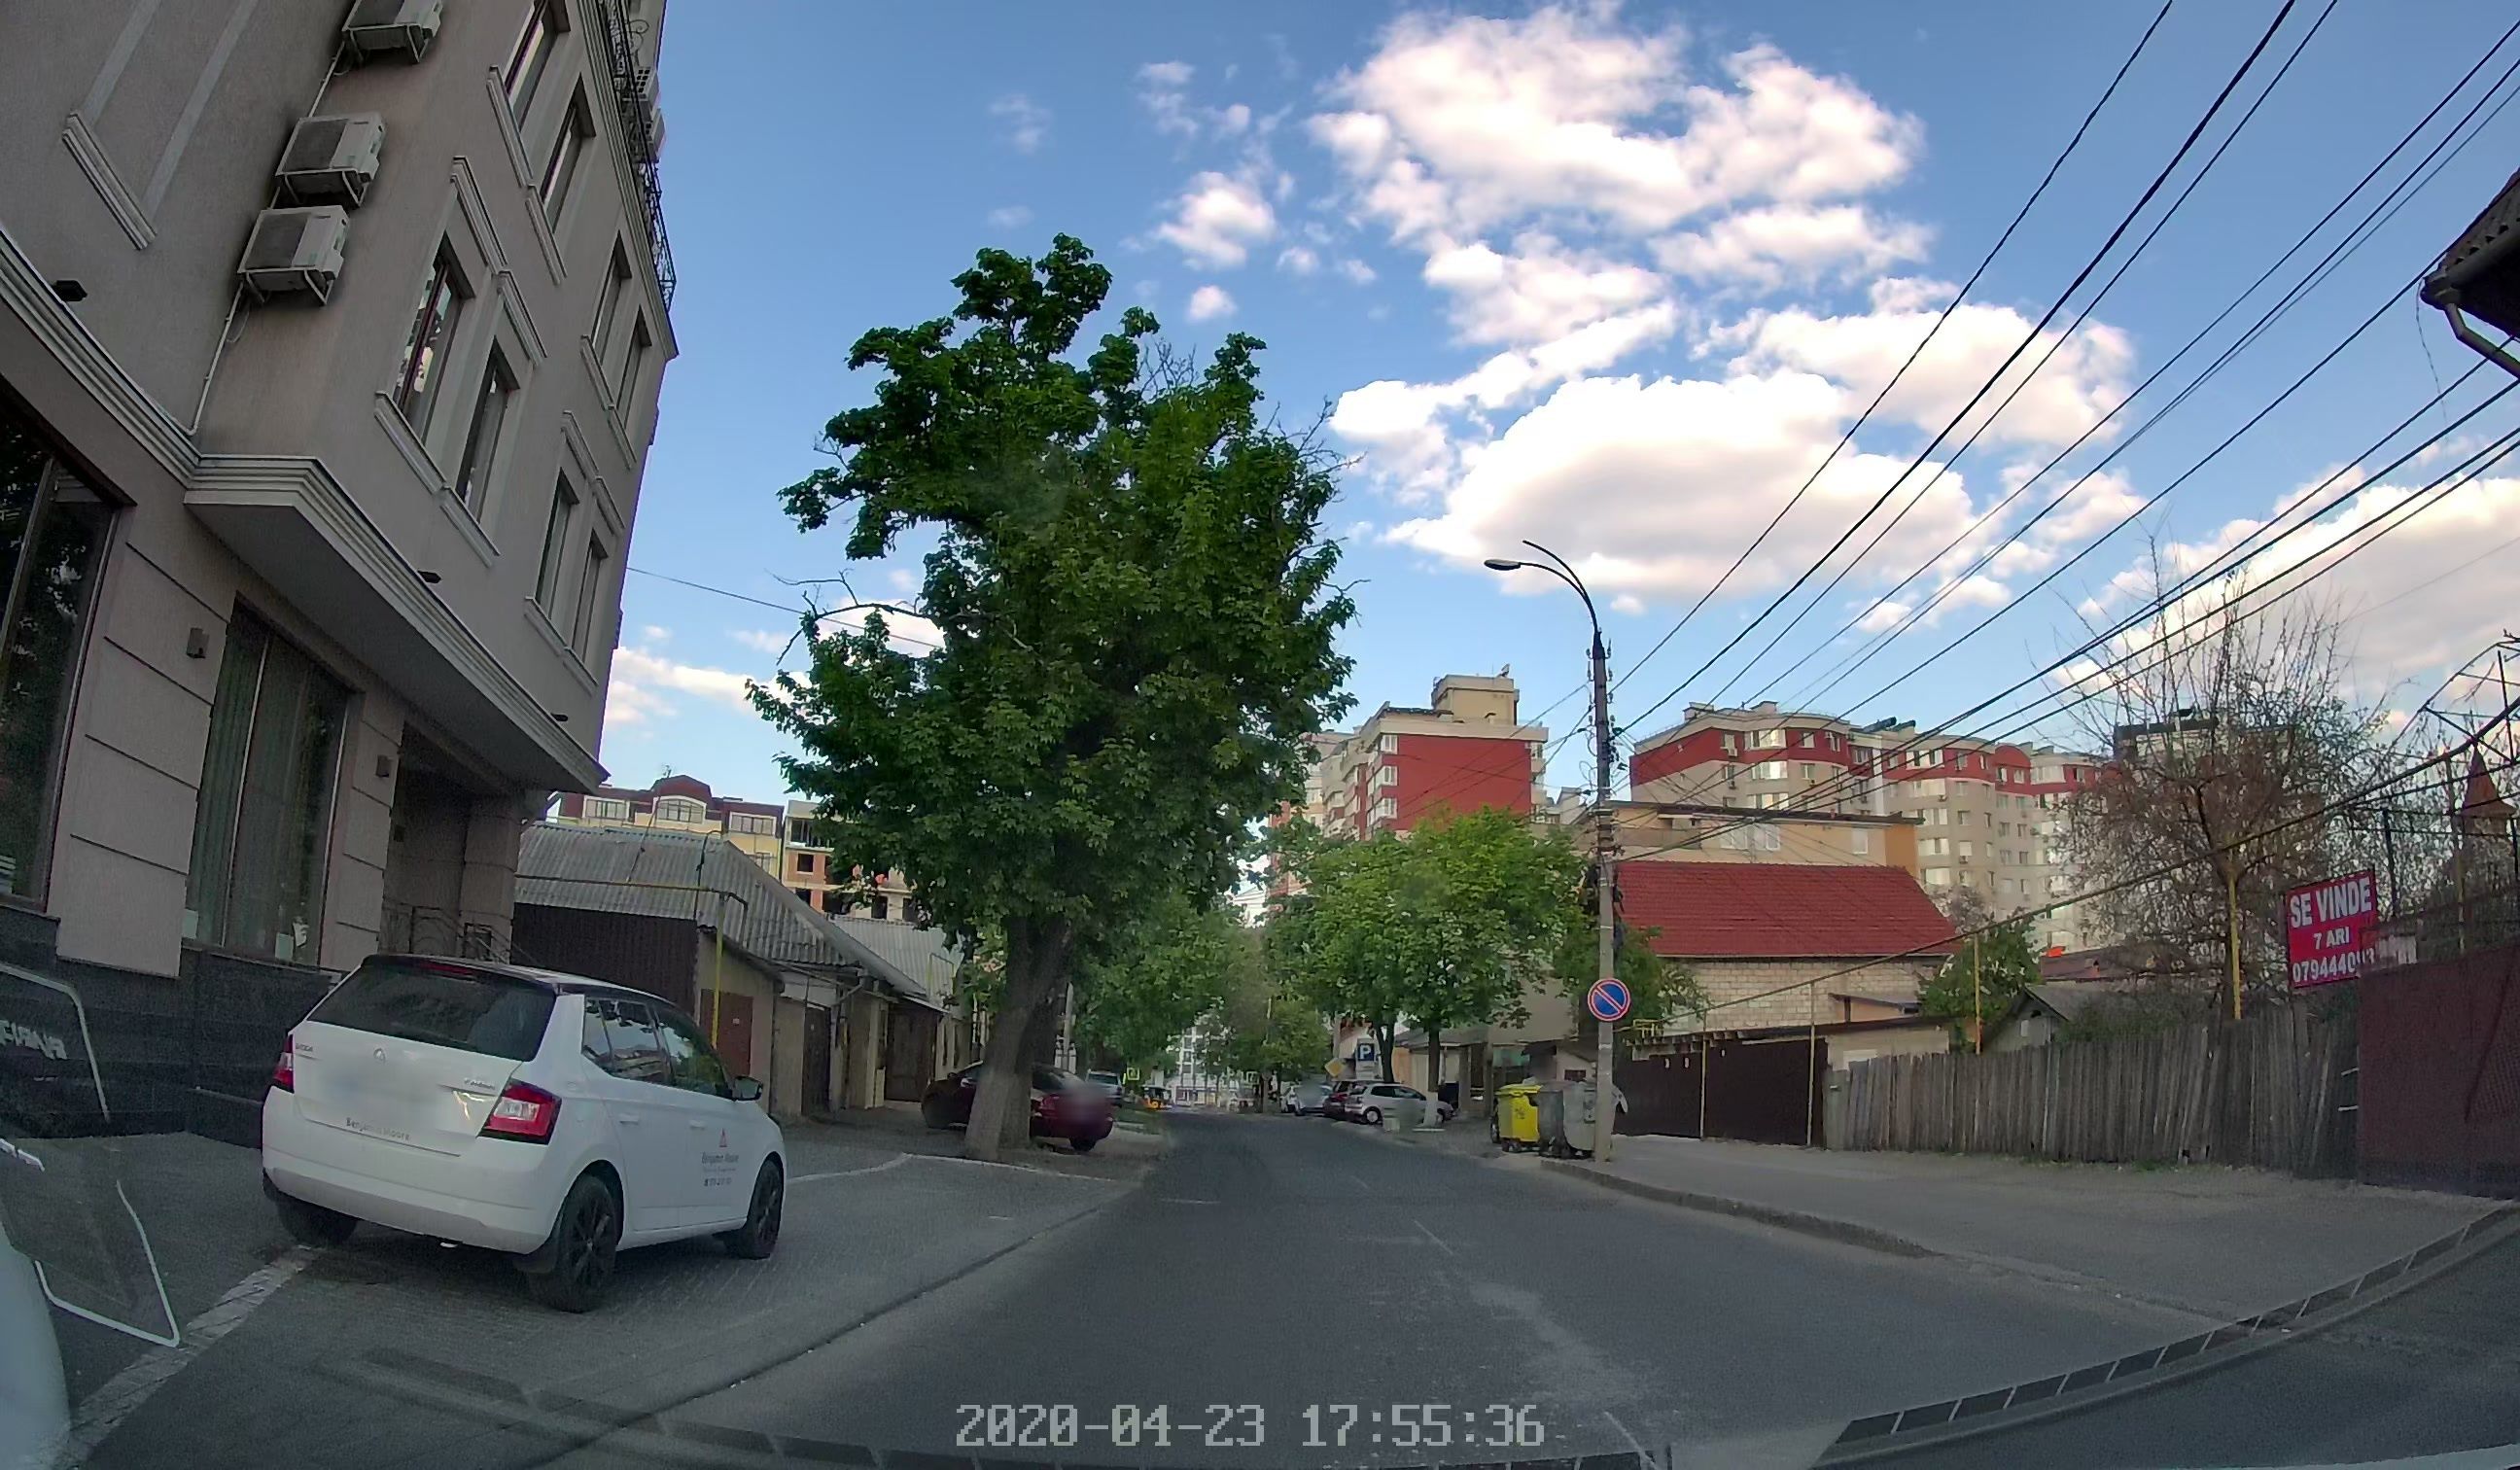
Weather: cloudy
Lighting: day
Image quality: good
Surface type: driving surface
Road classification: secondary
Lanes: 2
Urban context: urban centre
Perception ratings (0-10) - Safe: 3.19, Lively: 8.65, Beautiful: 4.32, Boring: 4.96, Depressing: 2.07, Wealthy: 1.78